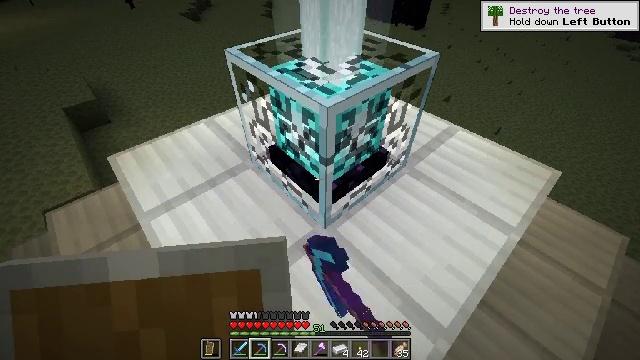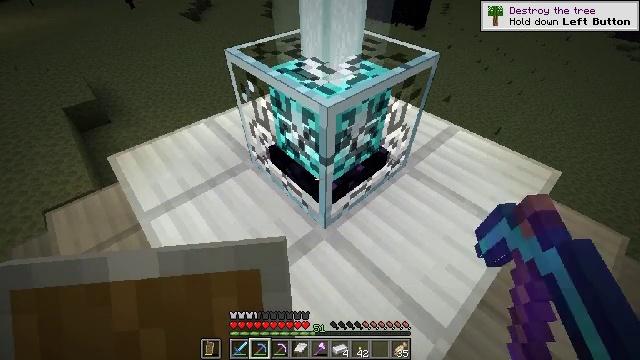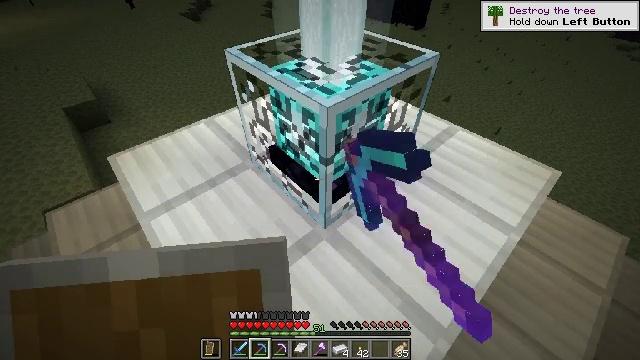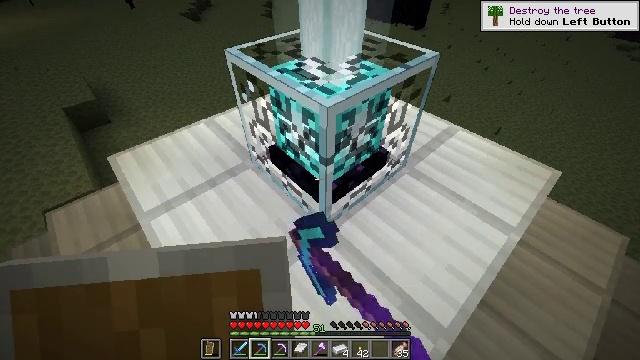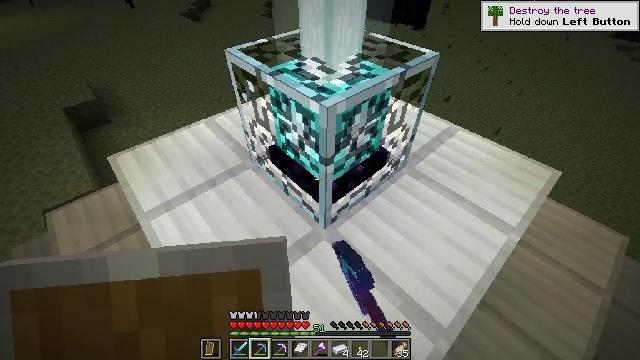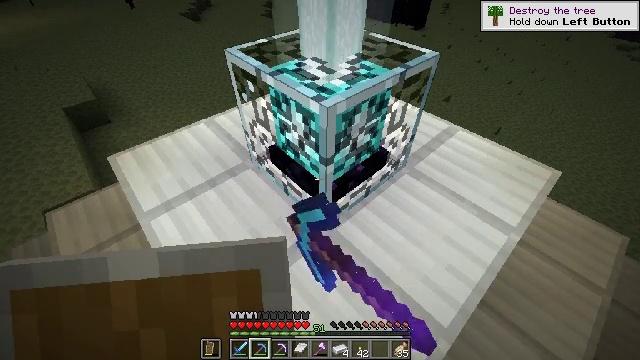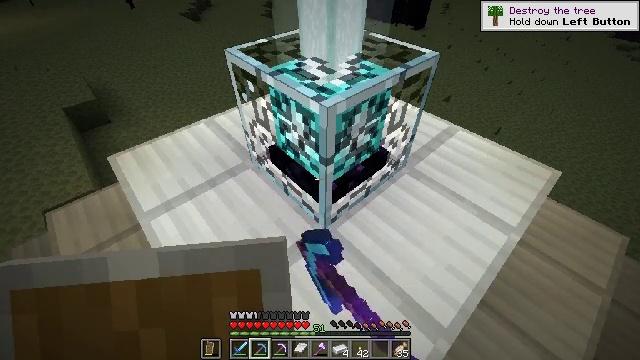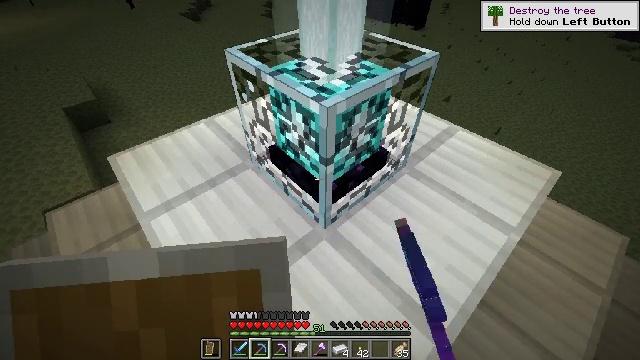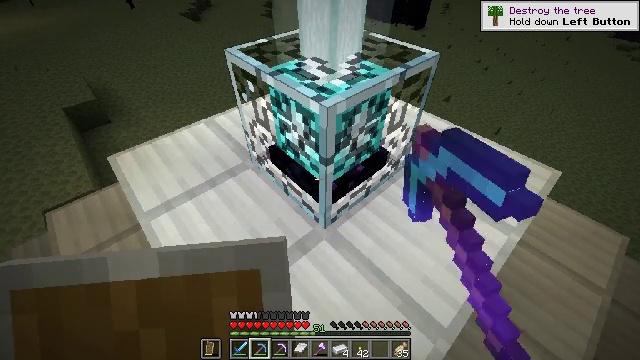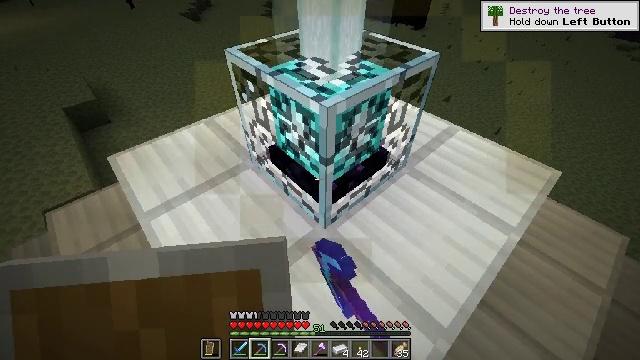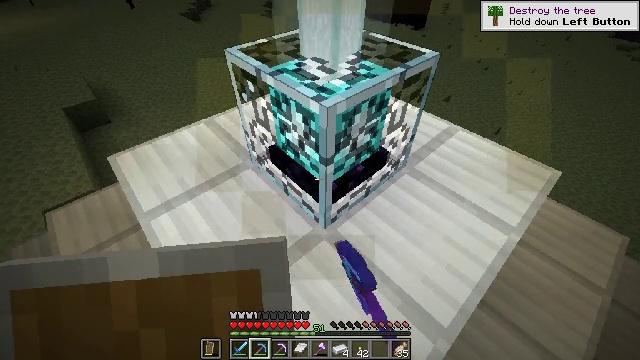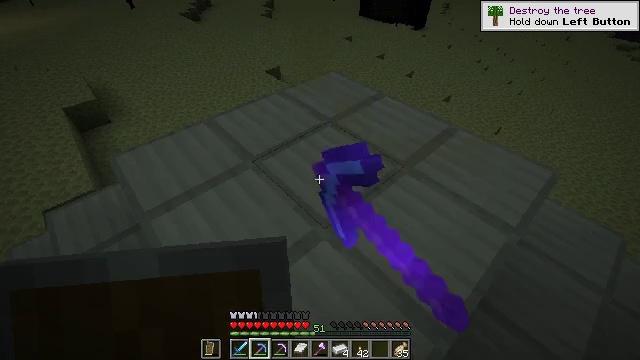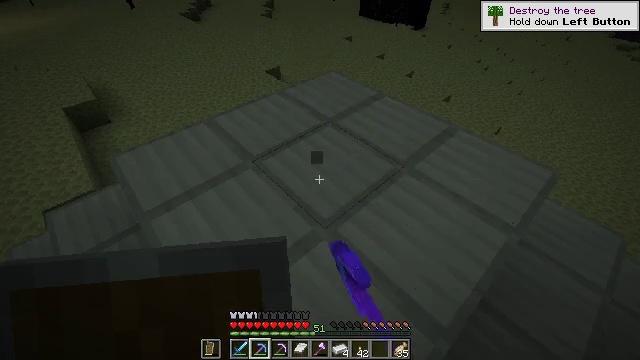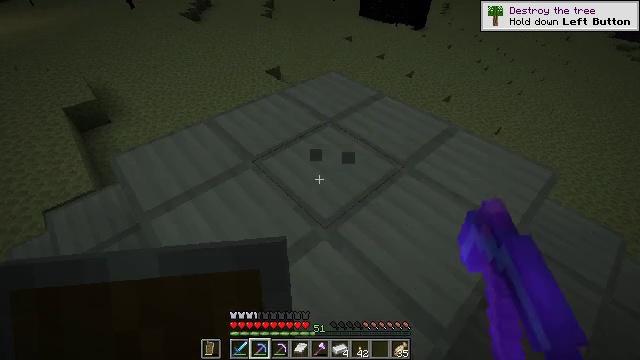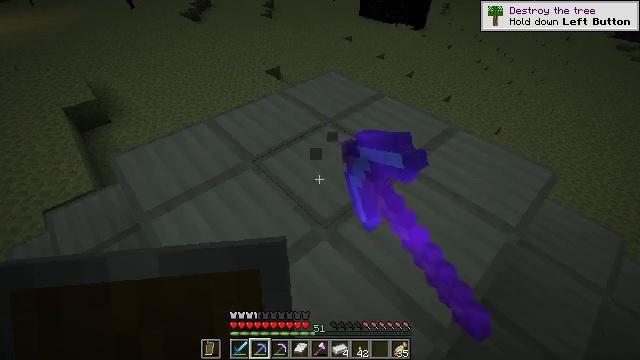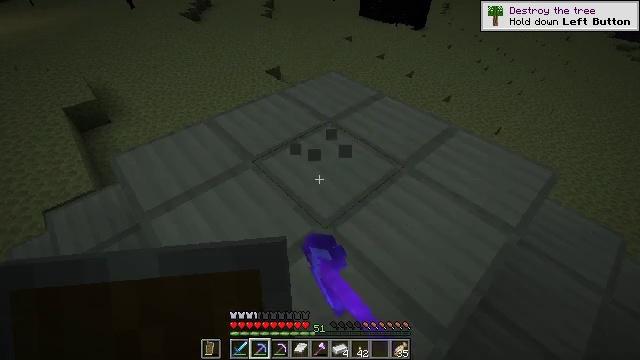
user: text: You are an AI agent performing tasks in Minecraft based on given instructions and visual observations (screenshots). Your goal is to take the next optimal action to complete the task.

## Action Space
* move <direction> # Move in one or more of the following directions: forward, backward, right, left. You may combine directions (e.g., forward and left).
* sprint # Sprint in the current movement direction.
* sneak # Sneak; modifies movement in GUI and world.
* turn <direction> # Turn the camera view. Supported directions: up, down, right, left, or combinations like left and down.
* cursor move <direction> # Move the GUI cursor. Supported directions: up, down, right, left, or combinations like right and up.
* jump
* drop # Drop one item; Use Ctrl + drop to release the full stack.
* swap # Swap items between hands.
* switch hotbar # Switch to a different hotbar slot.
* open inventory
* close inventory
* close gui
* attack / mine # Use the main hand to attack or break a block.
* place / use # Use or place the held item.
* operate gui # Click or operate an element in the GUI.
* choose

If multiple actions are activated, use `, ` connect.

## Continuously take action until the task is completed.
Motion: motion action
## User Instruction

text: Break the beacon to collect it.
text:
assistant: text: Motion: attack / mine
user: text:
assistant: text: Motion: attack / mine
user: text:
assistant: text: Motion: attack / mine
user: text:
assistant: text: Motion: attack / mine
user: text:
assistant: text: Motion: attack / mine
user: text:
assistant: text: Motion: attack / mine
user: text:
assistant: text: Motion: attack / mine
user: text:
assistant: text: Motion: attack / mine
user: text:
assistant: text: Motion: attack / mine
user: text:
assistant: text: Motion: attack / mine
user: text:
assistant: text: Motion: attack / mine
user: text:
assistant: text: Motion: attack / mine
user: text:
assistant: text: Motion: attack / mine
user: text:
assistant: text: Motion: attack / mine
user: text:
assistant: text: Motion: attack / mine
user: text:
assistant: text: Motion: attack / mine
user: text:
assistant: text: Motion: attack / mine